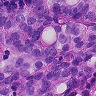
Metastatic tissue present: yes